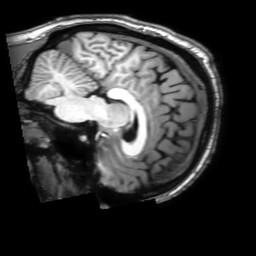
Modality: T1w
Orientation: sagittal
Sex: male
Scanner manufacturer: philips
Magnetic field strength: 3 T
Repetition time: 0.01236 s
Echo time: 0.00348 s